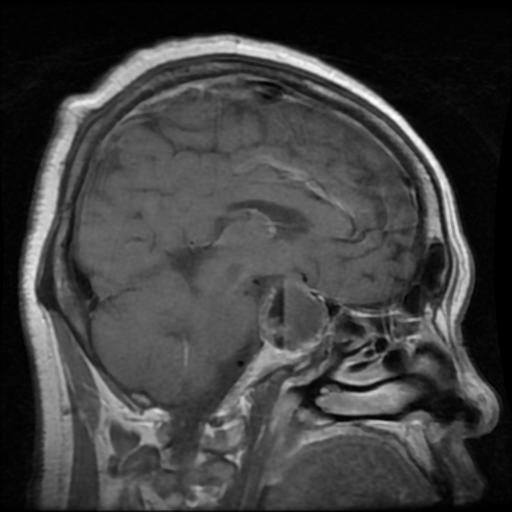
Label: pituitary